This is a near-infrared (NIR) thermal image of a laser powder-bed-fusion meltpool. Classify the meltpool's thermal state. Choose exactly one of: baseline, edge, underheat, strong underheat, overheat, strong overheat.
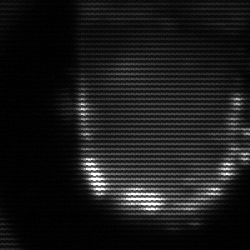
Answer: baseline